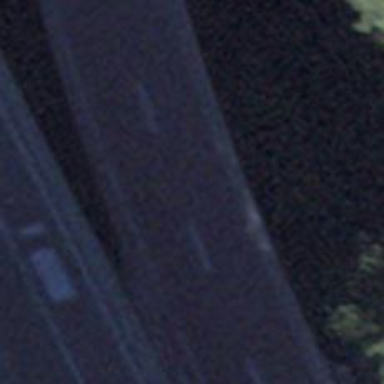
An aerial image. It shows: Asphalt road classified as primary highway.